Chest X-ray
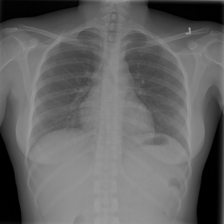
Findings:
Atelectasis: negative
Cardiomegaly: negative
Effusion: negative
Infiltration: negative
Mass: negative
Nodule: negative
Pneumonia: negative
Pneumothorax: negative
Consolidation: negative
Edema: negative
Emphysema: negative
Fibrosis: negative
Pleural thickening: negative
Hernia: negative